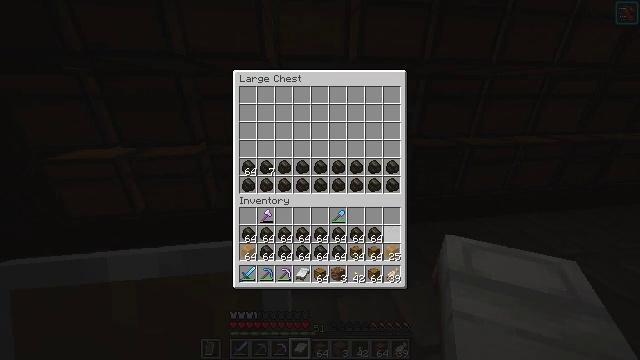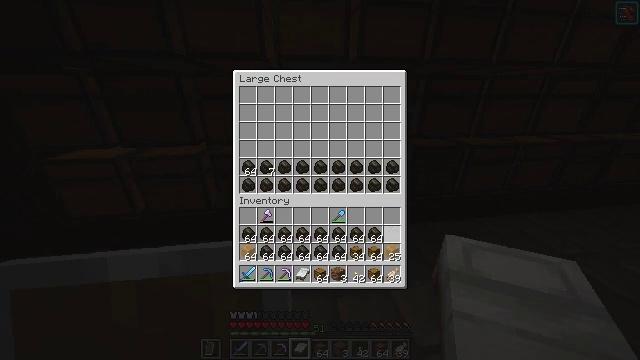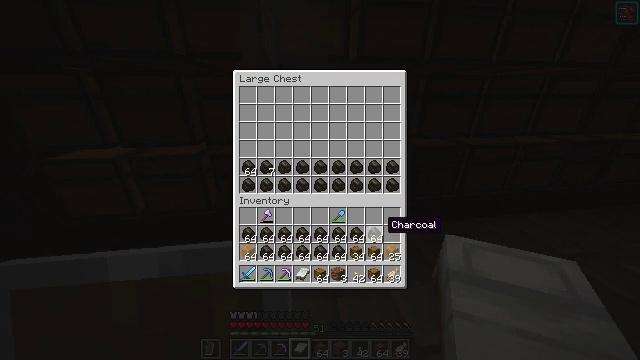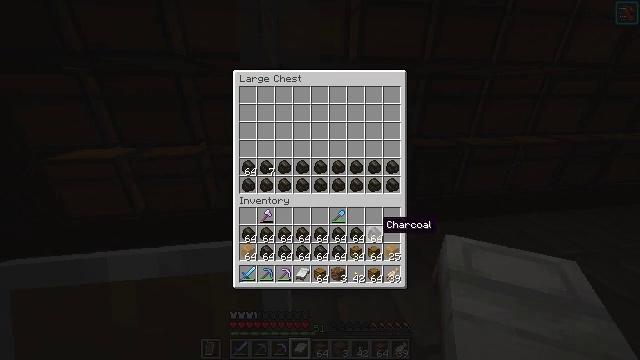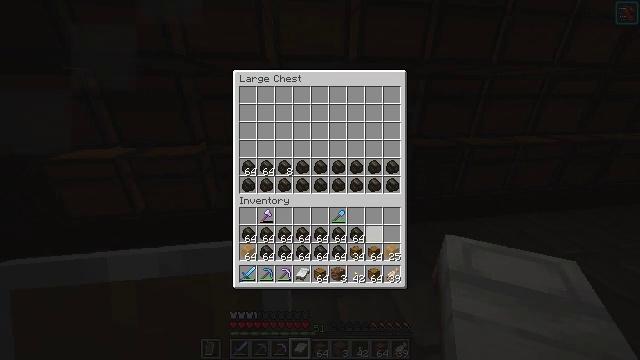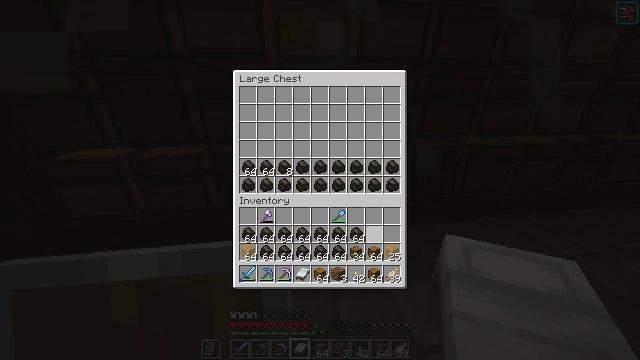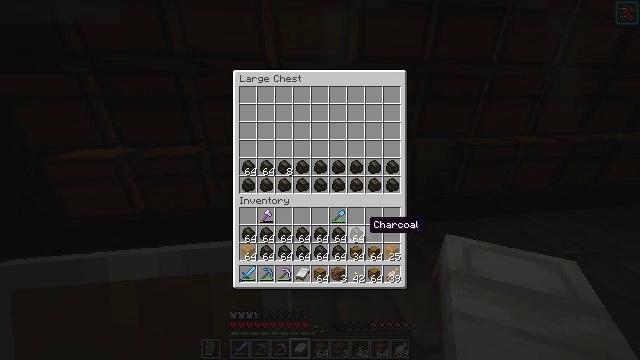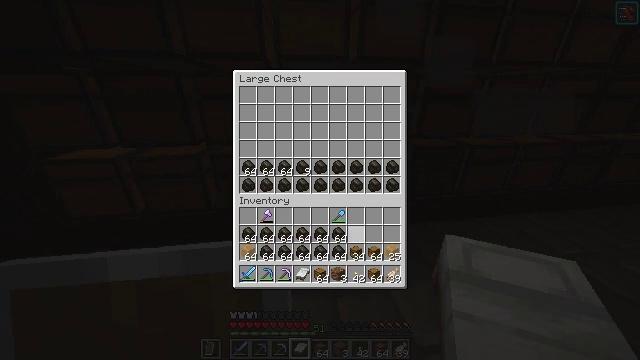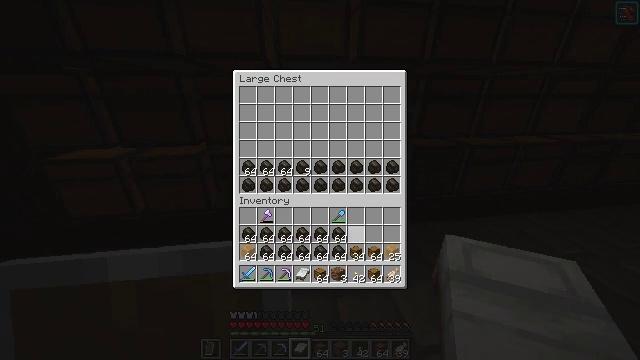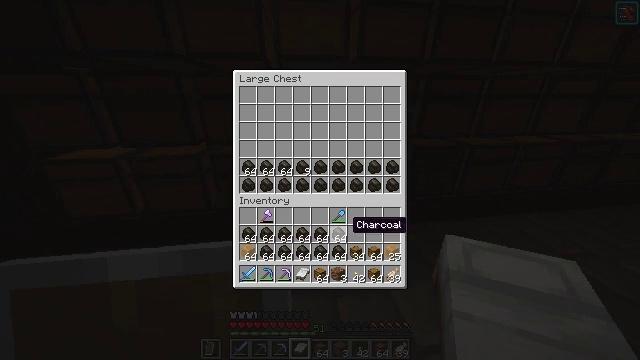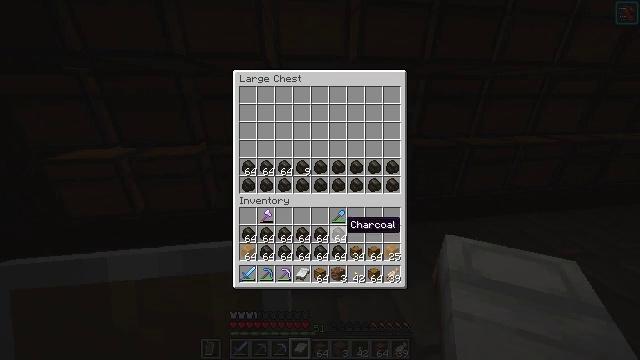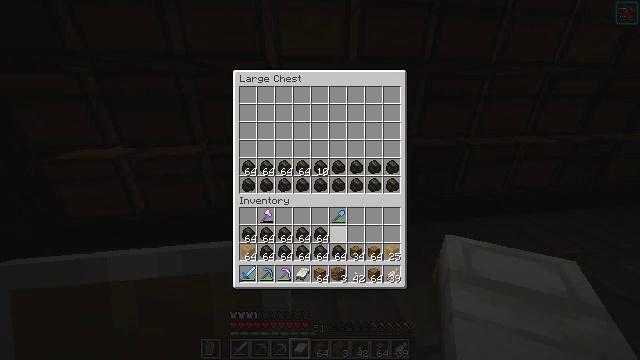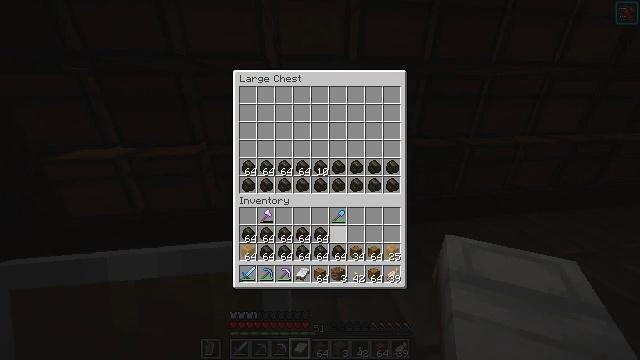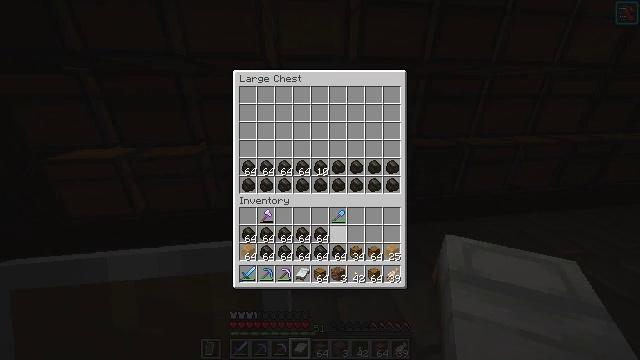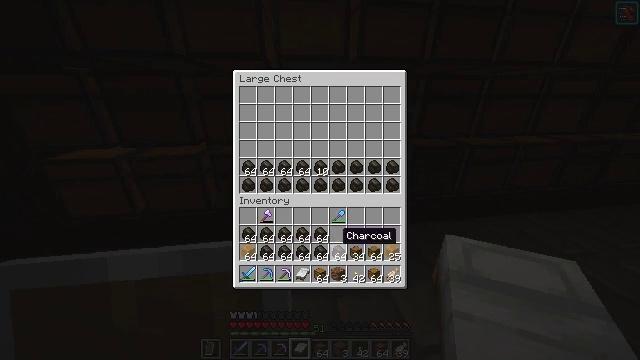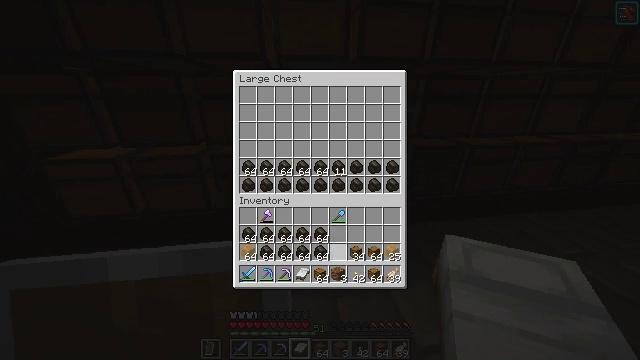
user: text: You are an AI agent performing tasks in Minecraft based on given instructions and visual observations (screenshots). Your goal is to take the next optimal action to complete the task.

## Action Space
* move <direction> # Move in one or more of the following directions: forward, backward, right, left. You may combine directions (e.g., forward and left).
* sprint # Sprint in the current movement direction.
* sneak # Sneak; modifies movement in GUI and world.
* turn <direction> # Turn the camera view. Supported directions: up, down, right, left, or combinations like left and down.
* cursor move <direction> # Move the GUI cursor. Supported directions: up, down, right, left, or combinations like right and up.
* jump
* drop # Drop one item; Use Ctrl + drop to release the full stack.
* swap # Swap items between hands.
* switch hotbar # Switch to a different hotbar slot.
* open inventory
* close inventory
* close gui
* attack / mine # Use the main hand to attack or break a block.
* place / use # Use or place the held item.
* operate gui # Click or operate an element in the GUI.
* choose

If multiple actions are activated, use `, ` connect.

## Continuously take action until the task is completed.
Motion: motion action
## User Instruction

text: Get stone bricks for construction purposes.
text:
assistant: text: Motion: sneak, cursor move left, choose
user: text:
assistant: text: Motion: sneak, cursor move left
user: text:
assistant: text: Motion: sneak
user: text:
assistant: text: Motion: sneak, choose
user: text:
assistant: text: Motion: sneak, choose
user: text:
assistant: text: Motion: sneak, cursor move left
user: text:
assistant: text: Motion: sneak, choose
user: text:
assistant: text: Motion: sneak, choose
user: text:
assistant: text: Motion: sneak, cursor move left
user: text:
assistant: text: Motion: sneak
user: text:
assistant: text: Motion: sneak, choose
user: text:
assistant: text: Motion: sneak, choose
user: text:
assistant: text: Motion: sneak, cursor move down
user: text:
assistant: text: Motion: sneak
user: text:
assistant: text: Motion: sneak, choose
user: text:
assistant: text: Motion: sneak, choose
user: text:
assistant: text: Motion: sneak
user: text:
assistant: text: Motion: sneak, choose
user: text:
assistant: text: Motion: sneak, choose
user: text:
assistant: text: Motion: sneak, cursor move up
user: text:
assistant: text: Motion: sneak, choose
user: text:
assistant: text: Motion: sneak, cursor move left, choose
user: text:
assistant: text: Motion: sneak, cursor move left
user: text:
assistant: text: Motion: sneak, choose
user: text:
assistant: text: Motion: sneak, choose
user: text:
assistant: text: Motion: sneak, cursor move down
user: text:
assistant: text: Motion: sneak, choose
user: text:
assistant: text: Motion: sneak, choose
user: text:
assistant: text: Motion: sneak, cursor move left
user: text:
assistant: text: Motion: sneak, choose